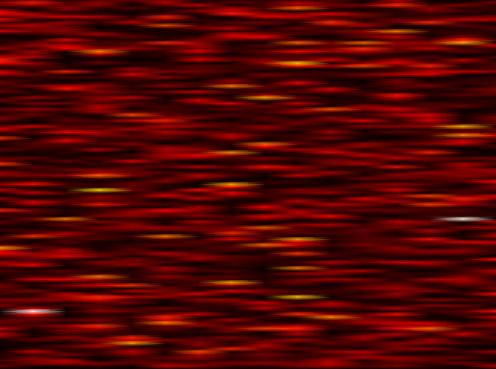
Label: WOLA